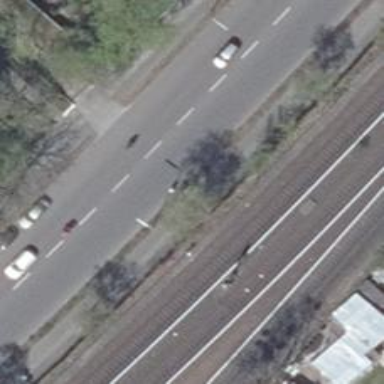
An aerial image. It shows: Secondary road with asphalt track for cycling on the right side.